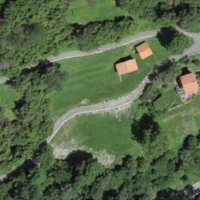
EUNIS habitat code: 41
Species observed at this site:
Leontopodium nivale